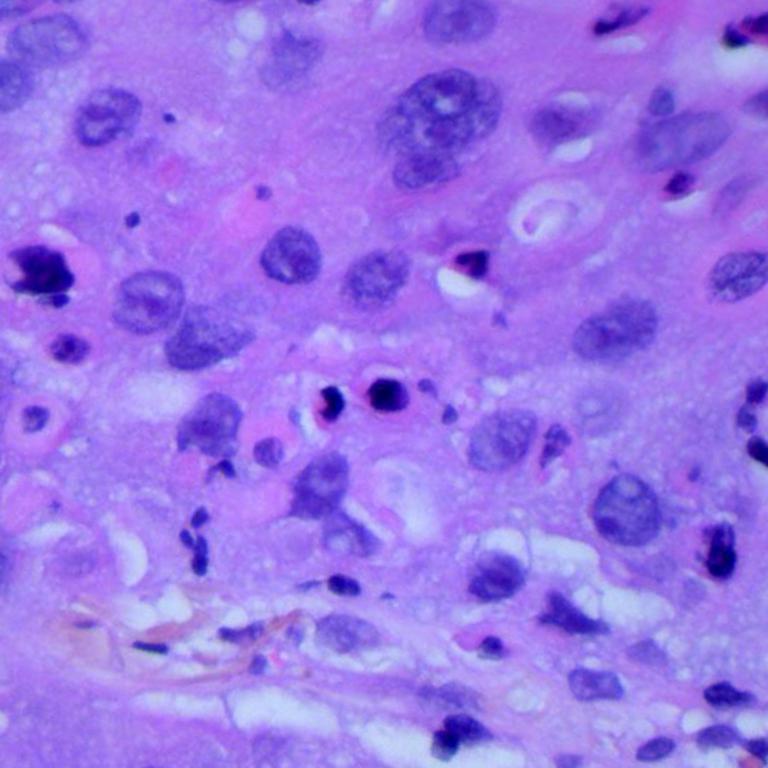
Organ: lung
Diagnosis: squamous carcinomas